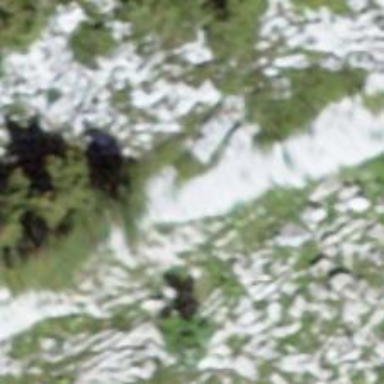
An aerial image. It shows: Cliff in nature.